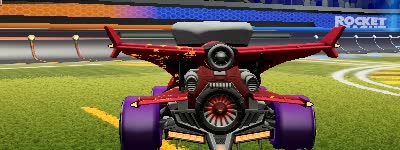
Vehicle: aftershock